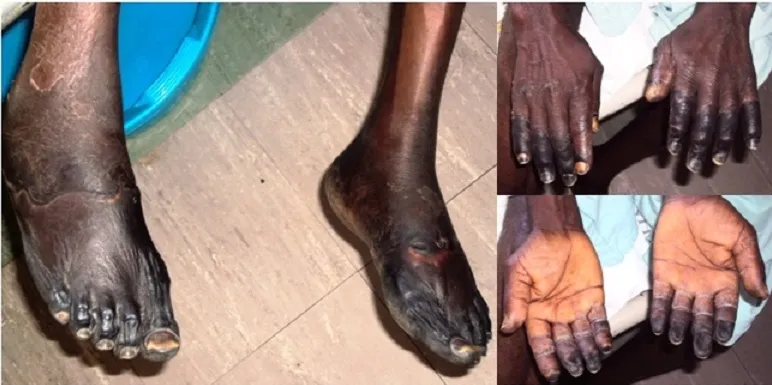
Image showing lower and upper limbs gangrene of the patient prior to surgery.
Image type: medical_photograph (other_medical_photograph)